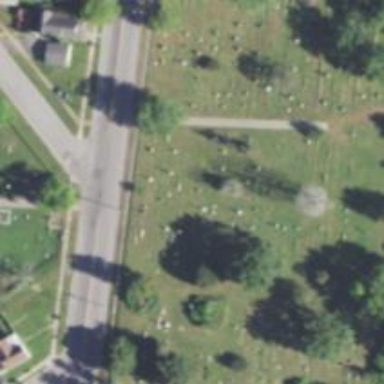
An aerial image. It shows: Cemetery.